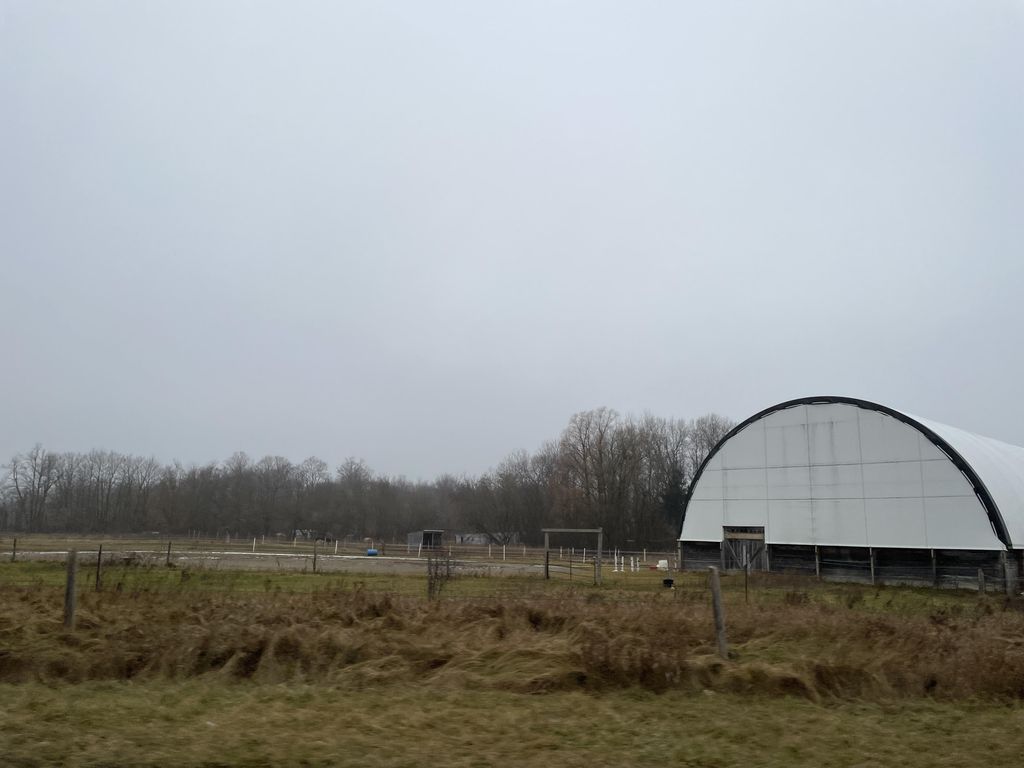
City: kitchener-waterloo